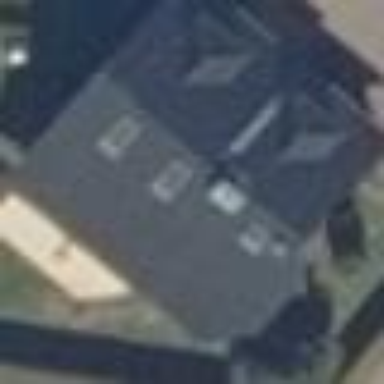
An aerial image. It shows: Gabled roofed house.